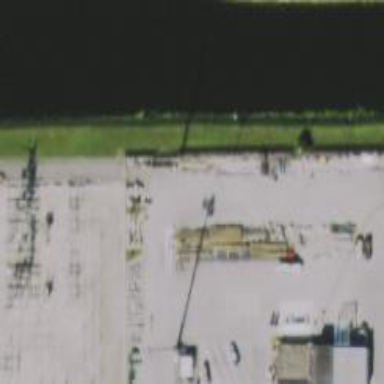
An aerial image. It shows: Tower or pole used for power transmission.